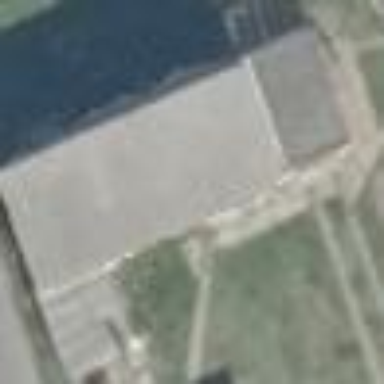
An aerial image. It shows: Building with flat gray roof.